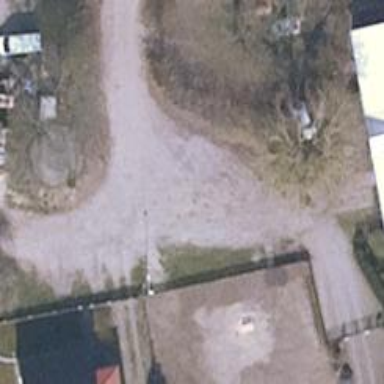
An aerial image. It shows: Alley classified as service road.